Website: apple
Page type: store-pickup
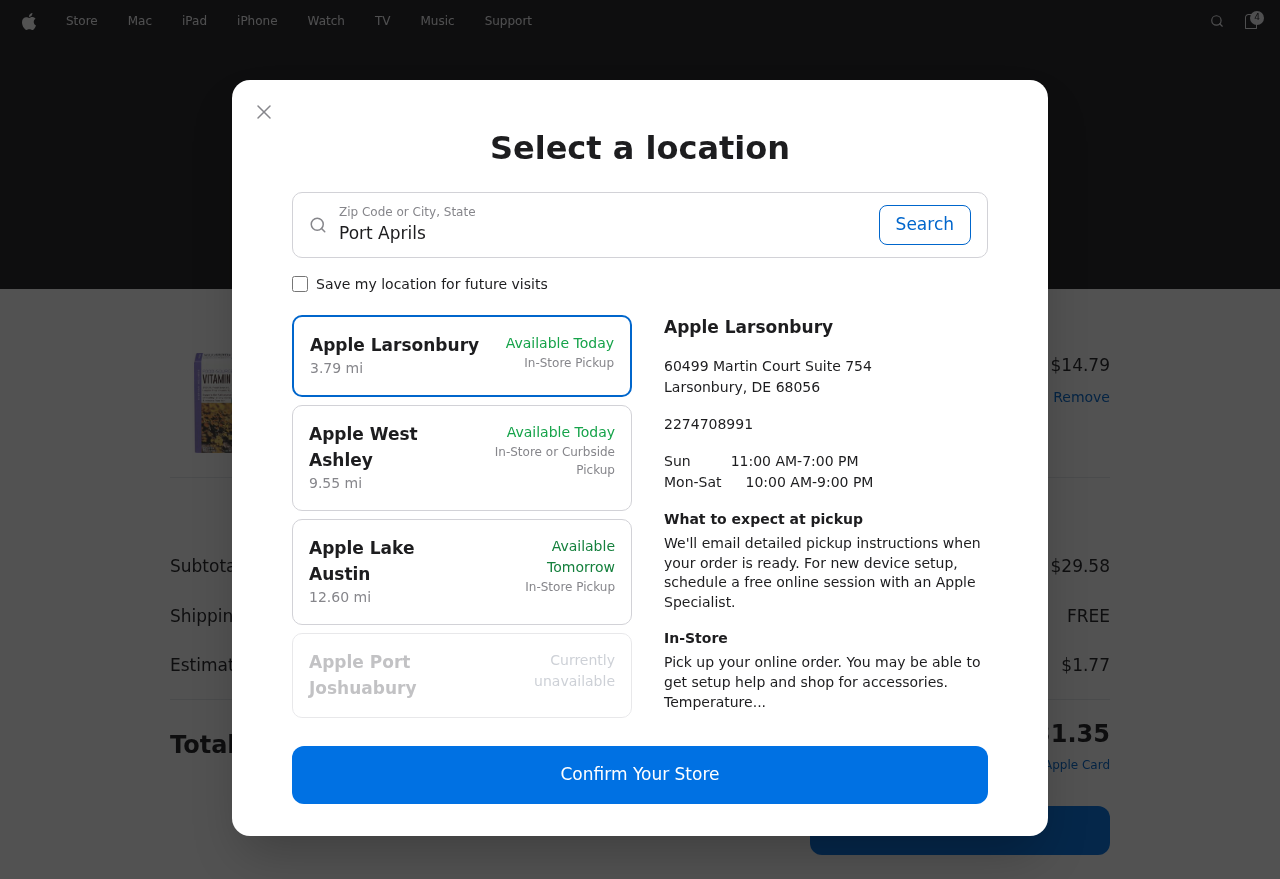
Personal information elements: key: PII_CITY_STATE
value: Port Aprilstad, DE
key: PII_LOCATION1_CITY
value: Apple Larsonbury
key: PII_LOCATION1_CITY_STATE_ZIP
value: Larsonbury, DE 68056
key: PII_LOCATION1_STREET
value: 60499 Martin Court Suite 754
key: PII_LOCATION2_CITY
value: Apple West Ashley
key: PII_LOCATION3_CITY
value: Apple Lake Austin
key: PII_LOCATION4_CITY
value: Apple Port Joshuabury
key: PII_PHONE
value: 2274708991
Product elements: key: PRODUCT1_NAME
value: WHOLE FOODS MARKET Food-Sourced Vitamin D3 2000 IU, 60 CT
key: PRODUCT1_PRICE
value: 14.79
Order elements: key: ORDER_NUM_ITEMS
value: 4
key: ORDER_TOTAL
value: $31.35
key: ORDER_SUBTOTAL
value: $29.58
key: ORDER_SHIPPING_COST
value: FREE
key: ORDER_TAX
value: $1.77
Search elements: key: SEARCH_CITY_STATE
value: Port Aprilstad, DE